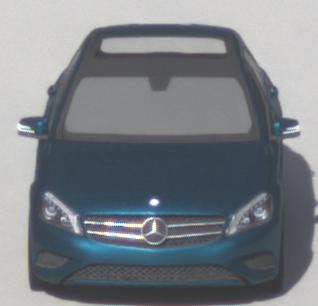
Make: Mercedes-Benz
Model: A 180
Detailed model: A-Class (176)
Model produced from: 2012/09
Model produced until: 2015/07
Doors: 5
Color: blue
Road condition: dry road
Daytime: morning or afternoon
Contrast: medium contrast